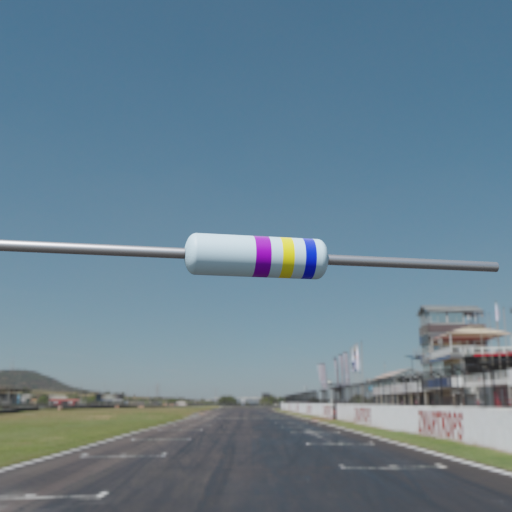
Resistor colour bands (in order): violet, yellow, blue